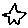
Label: star